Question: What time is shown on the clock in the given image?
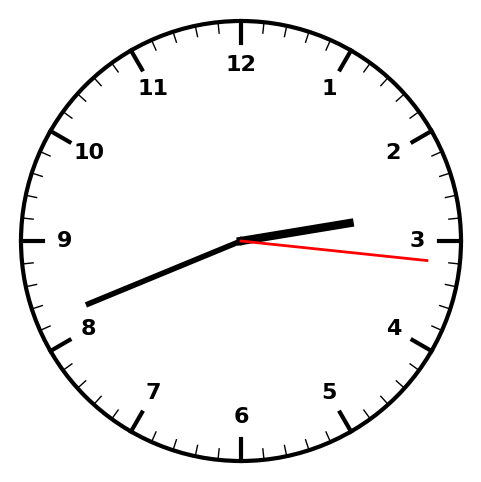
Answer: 02:41:16